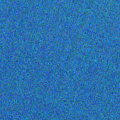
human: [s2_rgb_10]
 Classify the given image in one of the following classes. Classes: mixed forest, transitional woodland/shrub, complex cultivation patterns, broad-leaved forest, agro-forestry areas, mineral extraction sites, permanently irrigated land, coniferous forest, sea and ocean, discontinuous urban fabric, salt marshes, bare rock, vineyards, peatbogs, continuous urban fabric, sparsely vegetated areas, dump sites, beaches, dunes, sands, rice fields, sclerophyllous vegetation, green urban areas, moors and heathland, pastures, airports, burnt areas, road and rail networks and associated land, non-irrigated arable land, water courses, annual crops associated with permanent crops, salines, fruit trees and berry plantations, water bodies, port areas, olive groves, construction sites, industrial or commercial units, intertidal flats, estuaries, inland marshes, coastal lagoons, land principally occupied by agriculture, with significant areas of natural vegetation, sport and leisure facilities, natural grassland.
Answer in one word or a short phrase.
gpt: sea and ocean